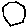
Label: hexagon